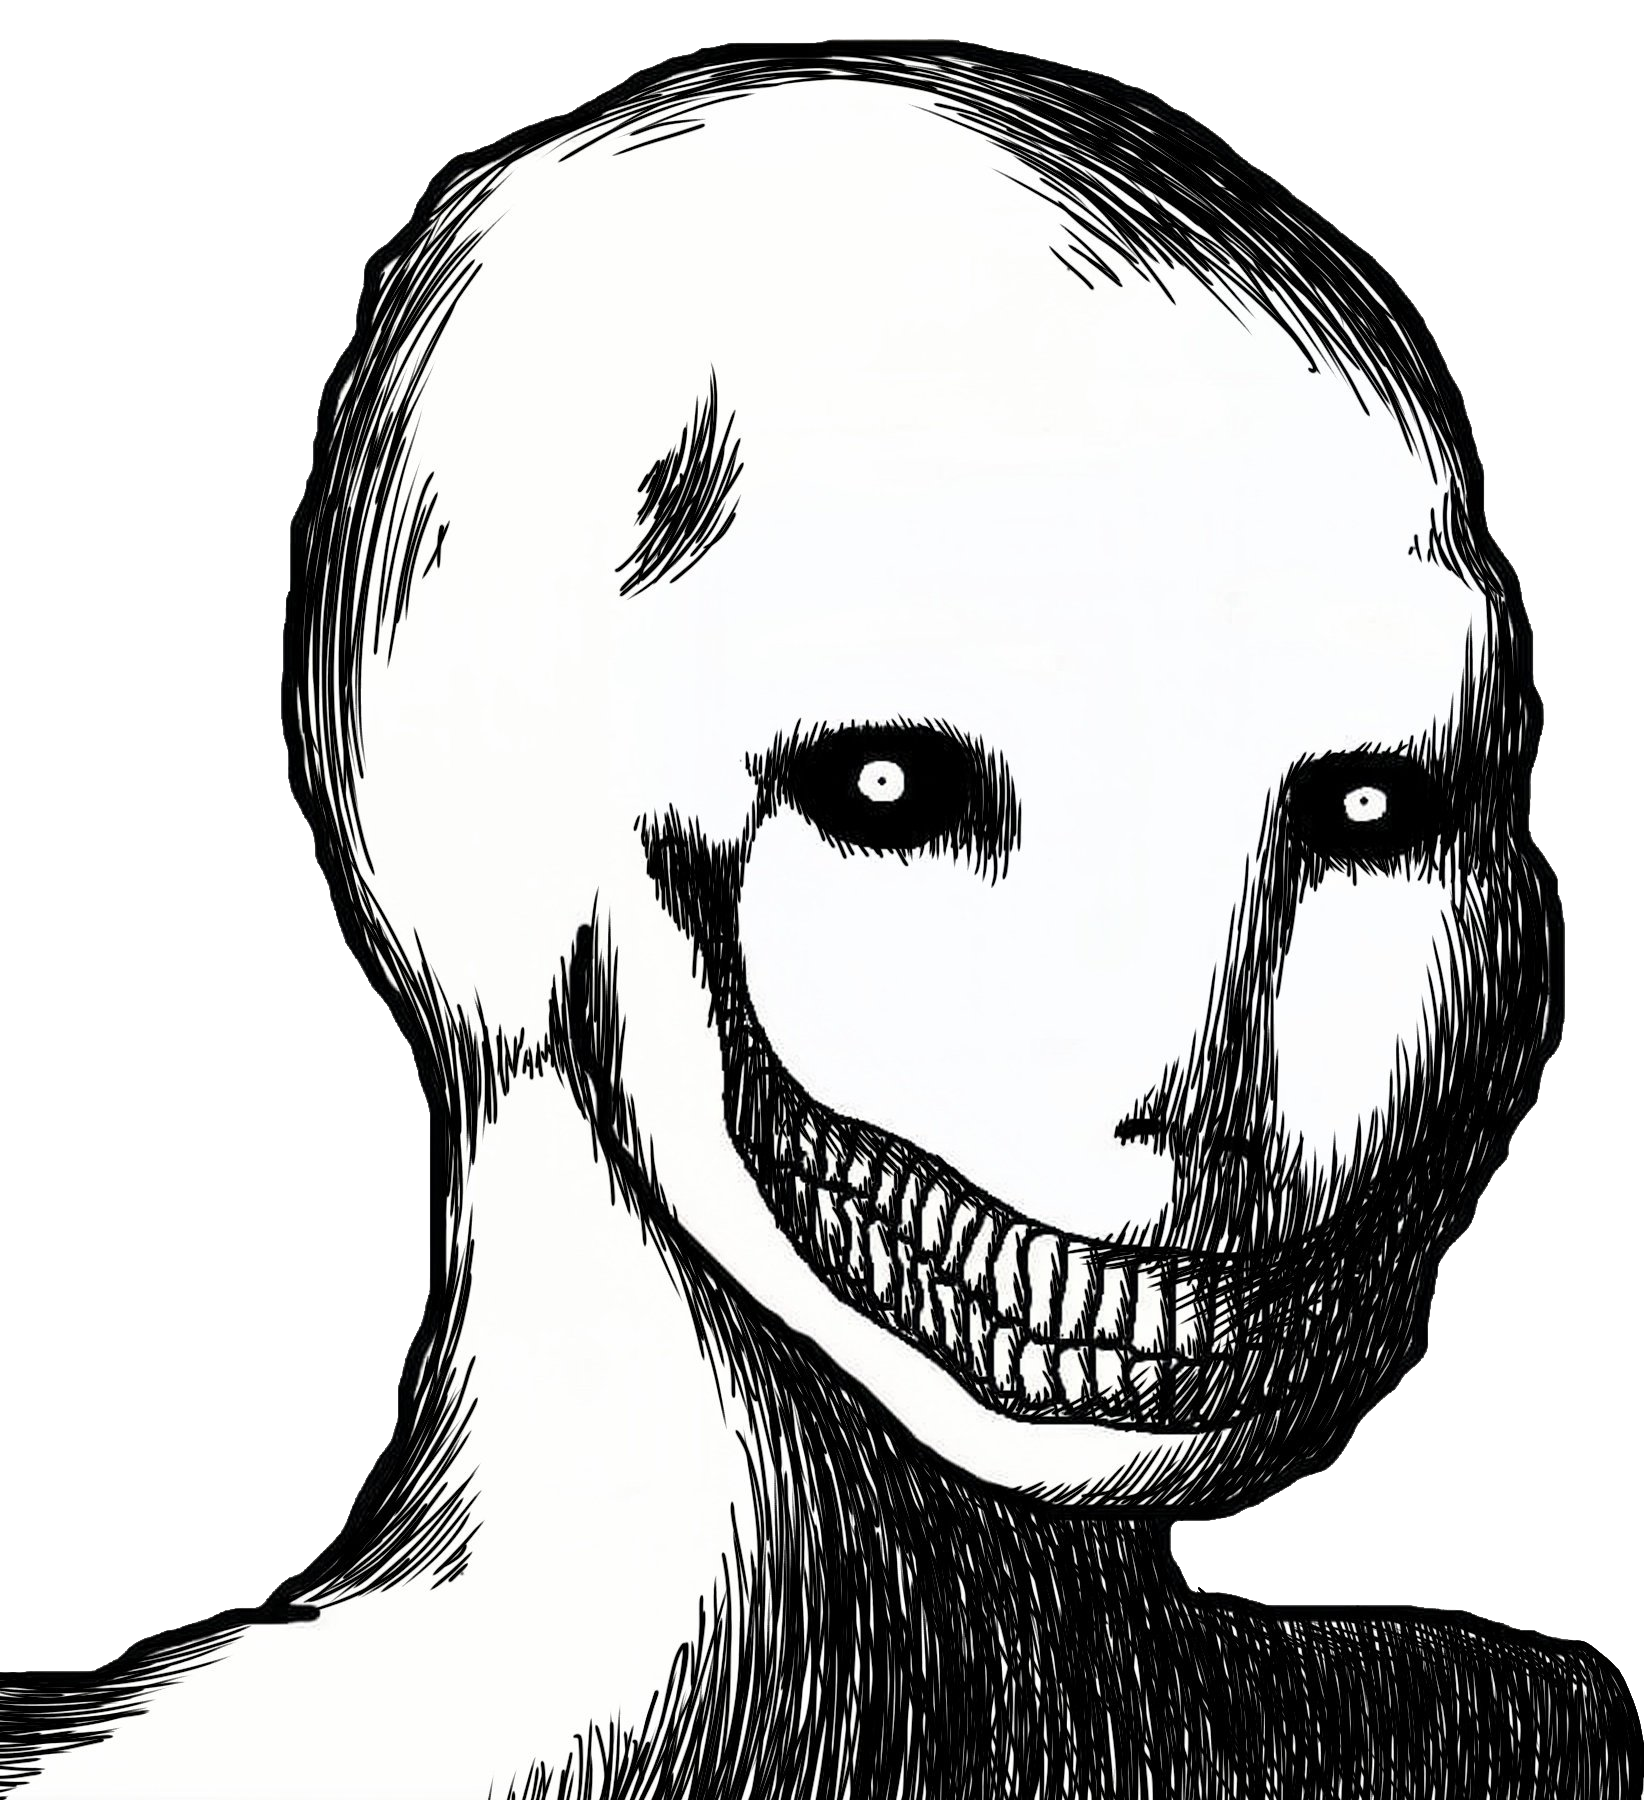
Label: 5_Oomer